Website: apple
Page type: address-validator
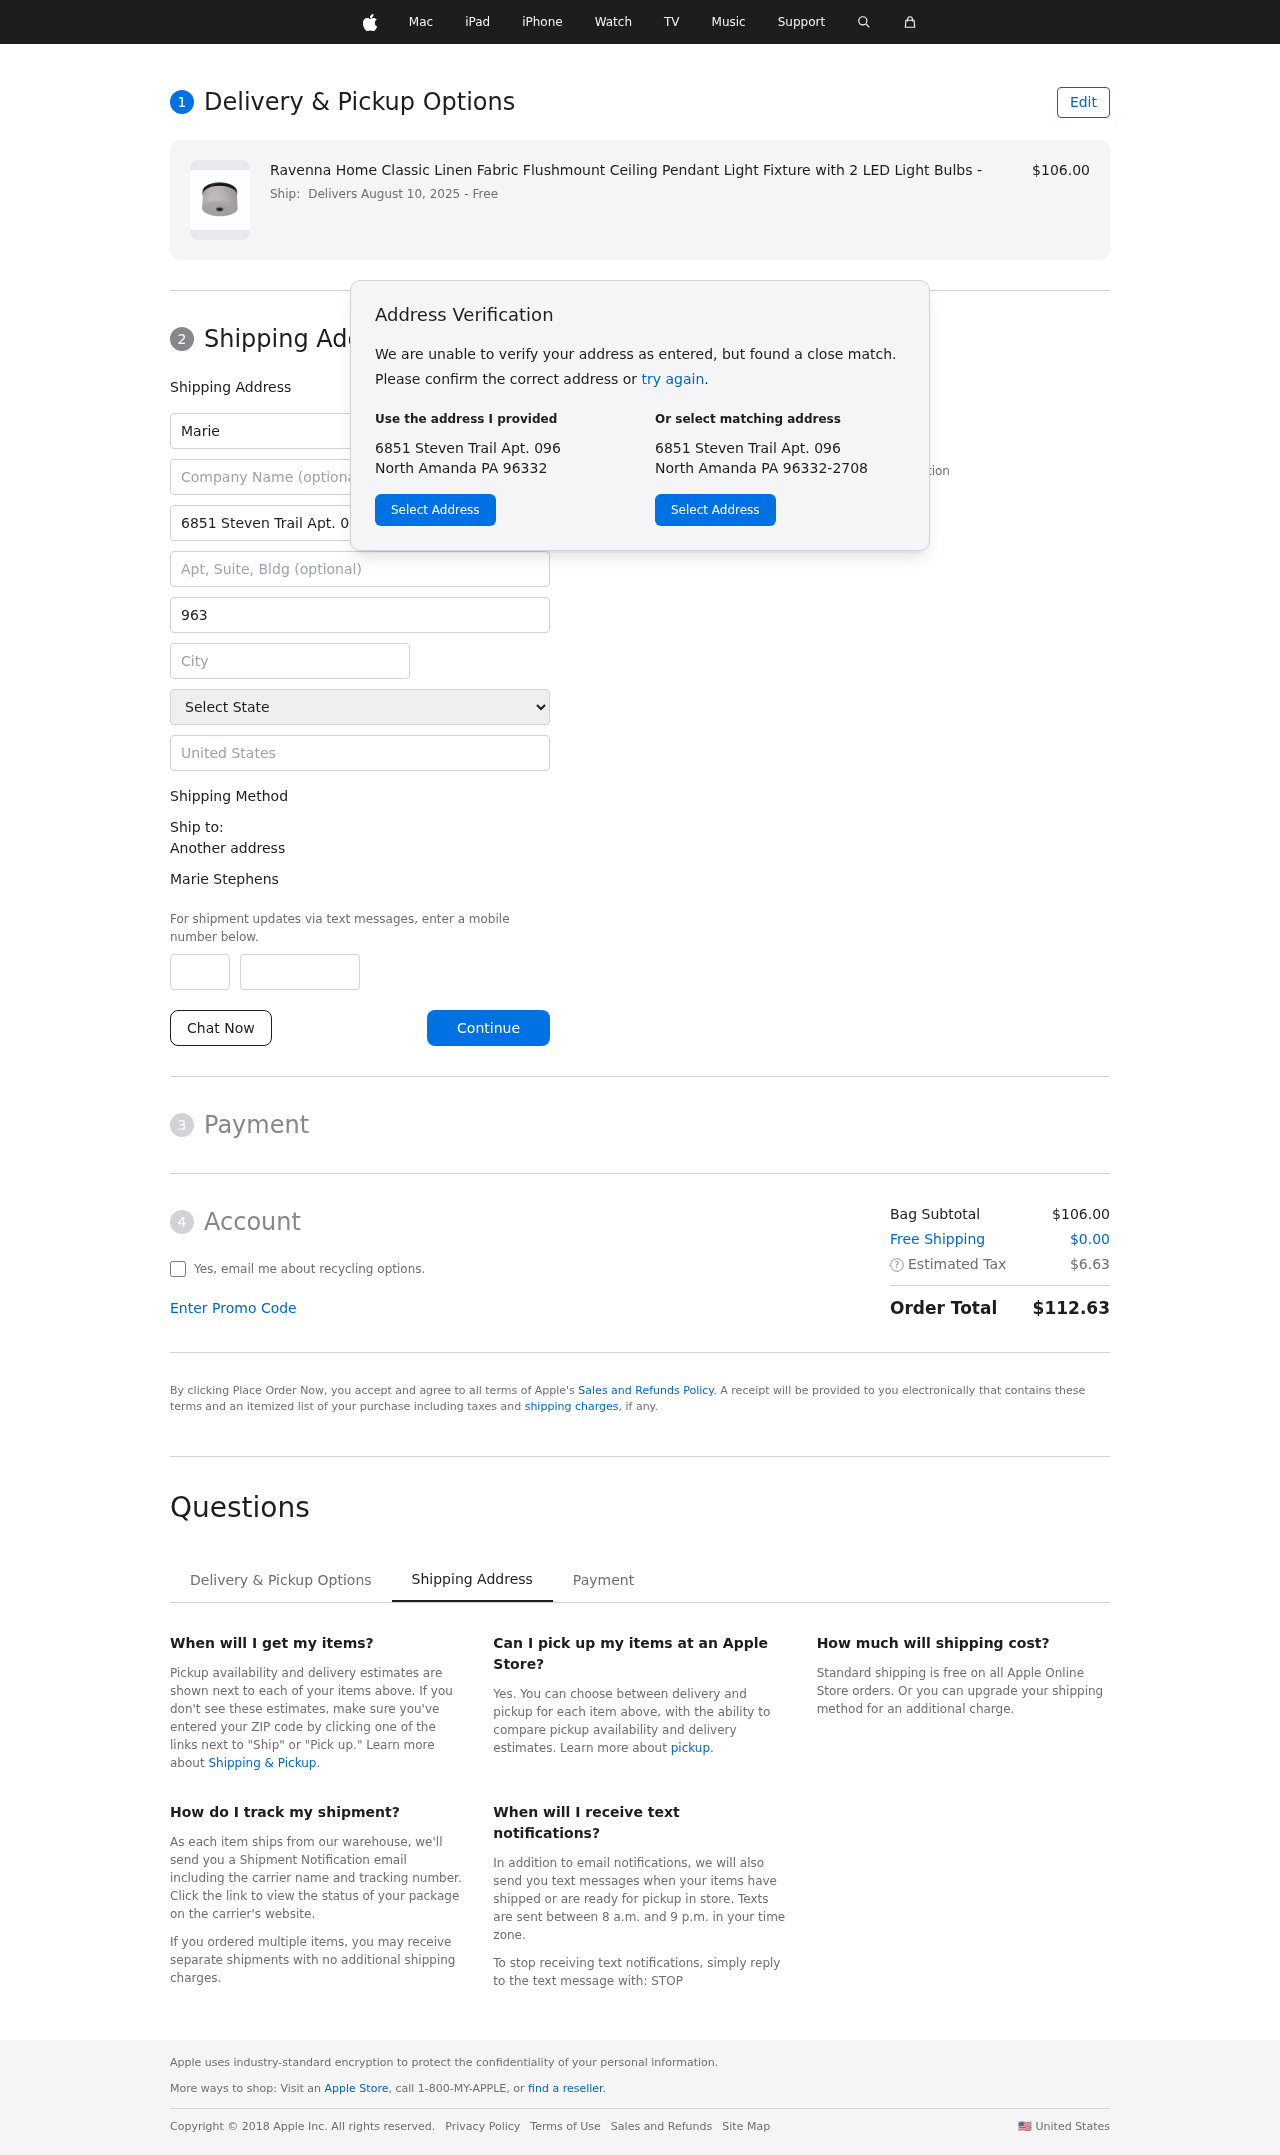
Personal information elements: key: PII_CITY
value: North Amanda
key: PII_COUNTRY
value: United States
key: PII_FIRSTNAME
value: Marie
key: PII_FULLNAME
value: Marie Stephens
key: PII_LASTNAME
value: Stephens
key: PII_PHONE_AREA
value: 885
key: PII_PHONE_SUFFIX
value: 3133
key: PII_POSTCODE
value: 96332
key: PII_STATE
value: Pennsylvania
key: PII_STREET
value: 6851 Steven Trail Apt. 096
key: PII_CITY_STATE_ZIP
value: North Amanda PA 96332
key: PII_STATE_ABBR
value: PA
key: PII_POSTCODE_FULL
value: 96332
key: PII_POSTCODE_NUMERIC
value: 96332
Product elements: key: PRODUCT1_NAME
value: Ravenna Home Classic Linen Fabric Flushmount Ceiling Pendant Light Fixture with 2 LED Light Bulbs -
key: PRODUCT1_PRICE
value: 106
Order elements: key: ORDER_DELIVERY_DATE
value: Delivers August 10, 2025
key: ORDER_SUBTOTAL
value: $106.00
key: ORDER_SHIPPING_COST
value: $0.00
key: ORDER_TAX
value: $6.63
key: ORDER_TOTAL
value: $112.63